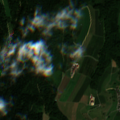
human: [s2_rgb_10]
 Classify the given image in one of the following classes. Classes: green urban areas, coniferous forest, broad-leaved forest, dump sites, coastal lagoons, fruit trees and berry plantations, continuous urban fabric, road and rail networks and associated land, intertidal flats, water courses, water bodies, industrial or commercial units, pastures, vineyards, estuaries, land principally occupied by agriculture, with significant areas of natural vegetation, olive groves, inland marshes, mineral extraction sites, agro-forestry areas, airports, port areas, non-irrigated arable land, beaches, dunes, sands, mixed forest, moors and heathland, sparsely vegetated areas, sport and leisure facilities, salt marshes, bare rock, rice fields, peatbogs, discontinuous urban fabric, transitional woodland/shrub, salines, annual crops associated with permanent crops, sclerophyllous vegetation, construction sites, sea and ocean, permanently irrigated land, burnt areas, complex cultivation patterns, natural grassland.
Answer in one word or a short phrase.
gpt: discontinuous urban fabric, non-irrigated arable land, mixed forest